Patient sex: M
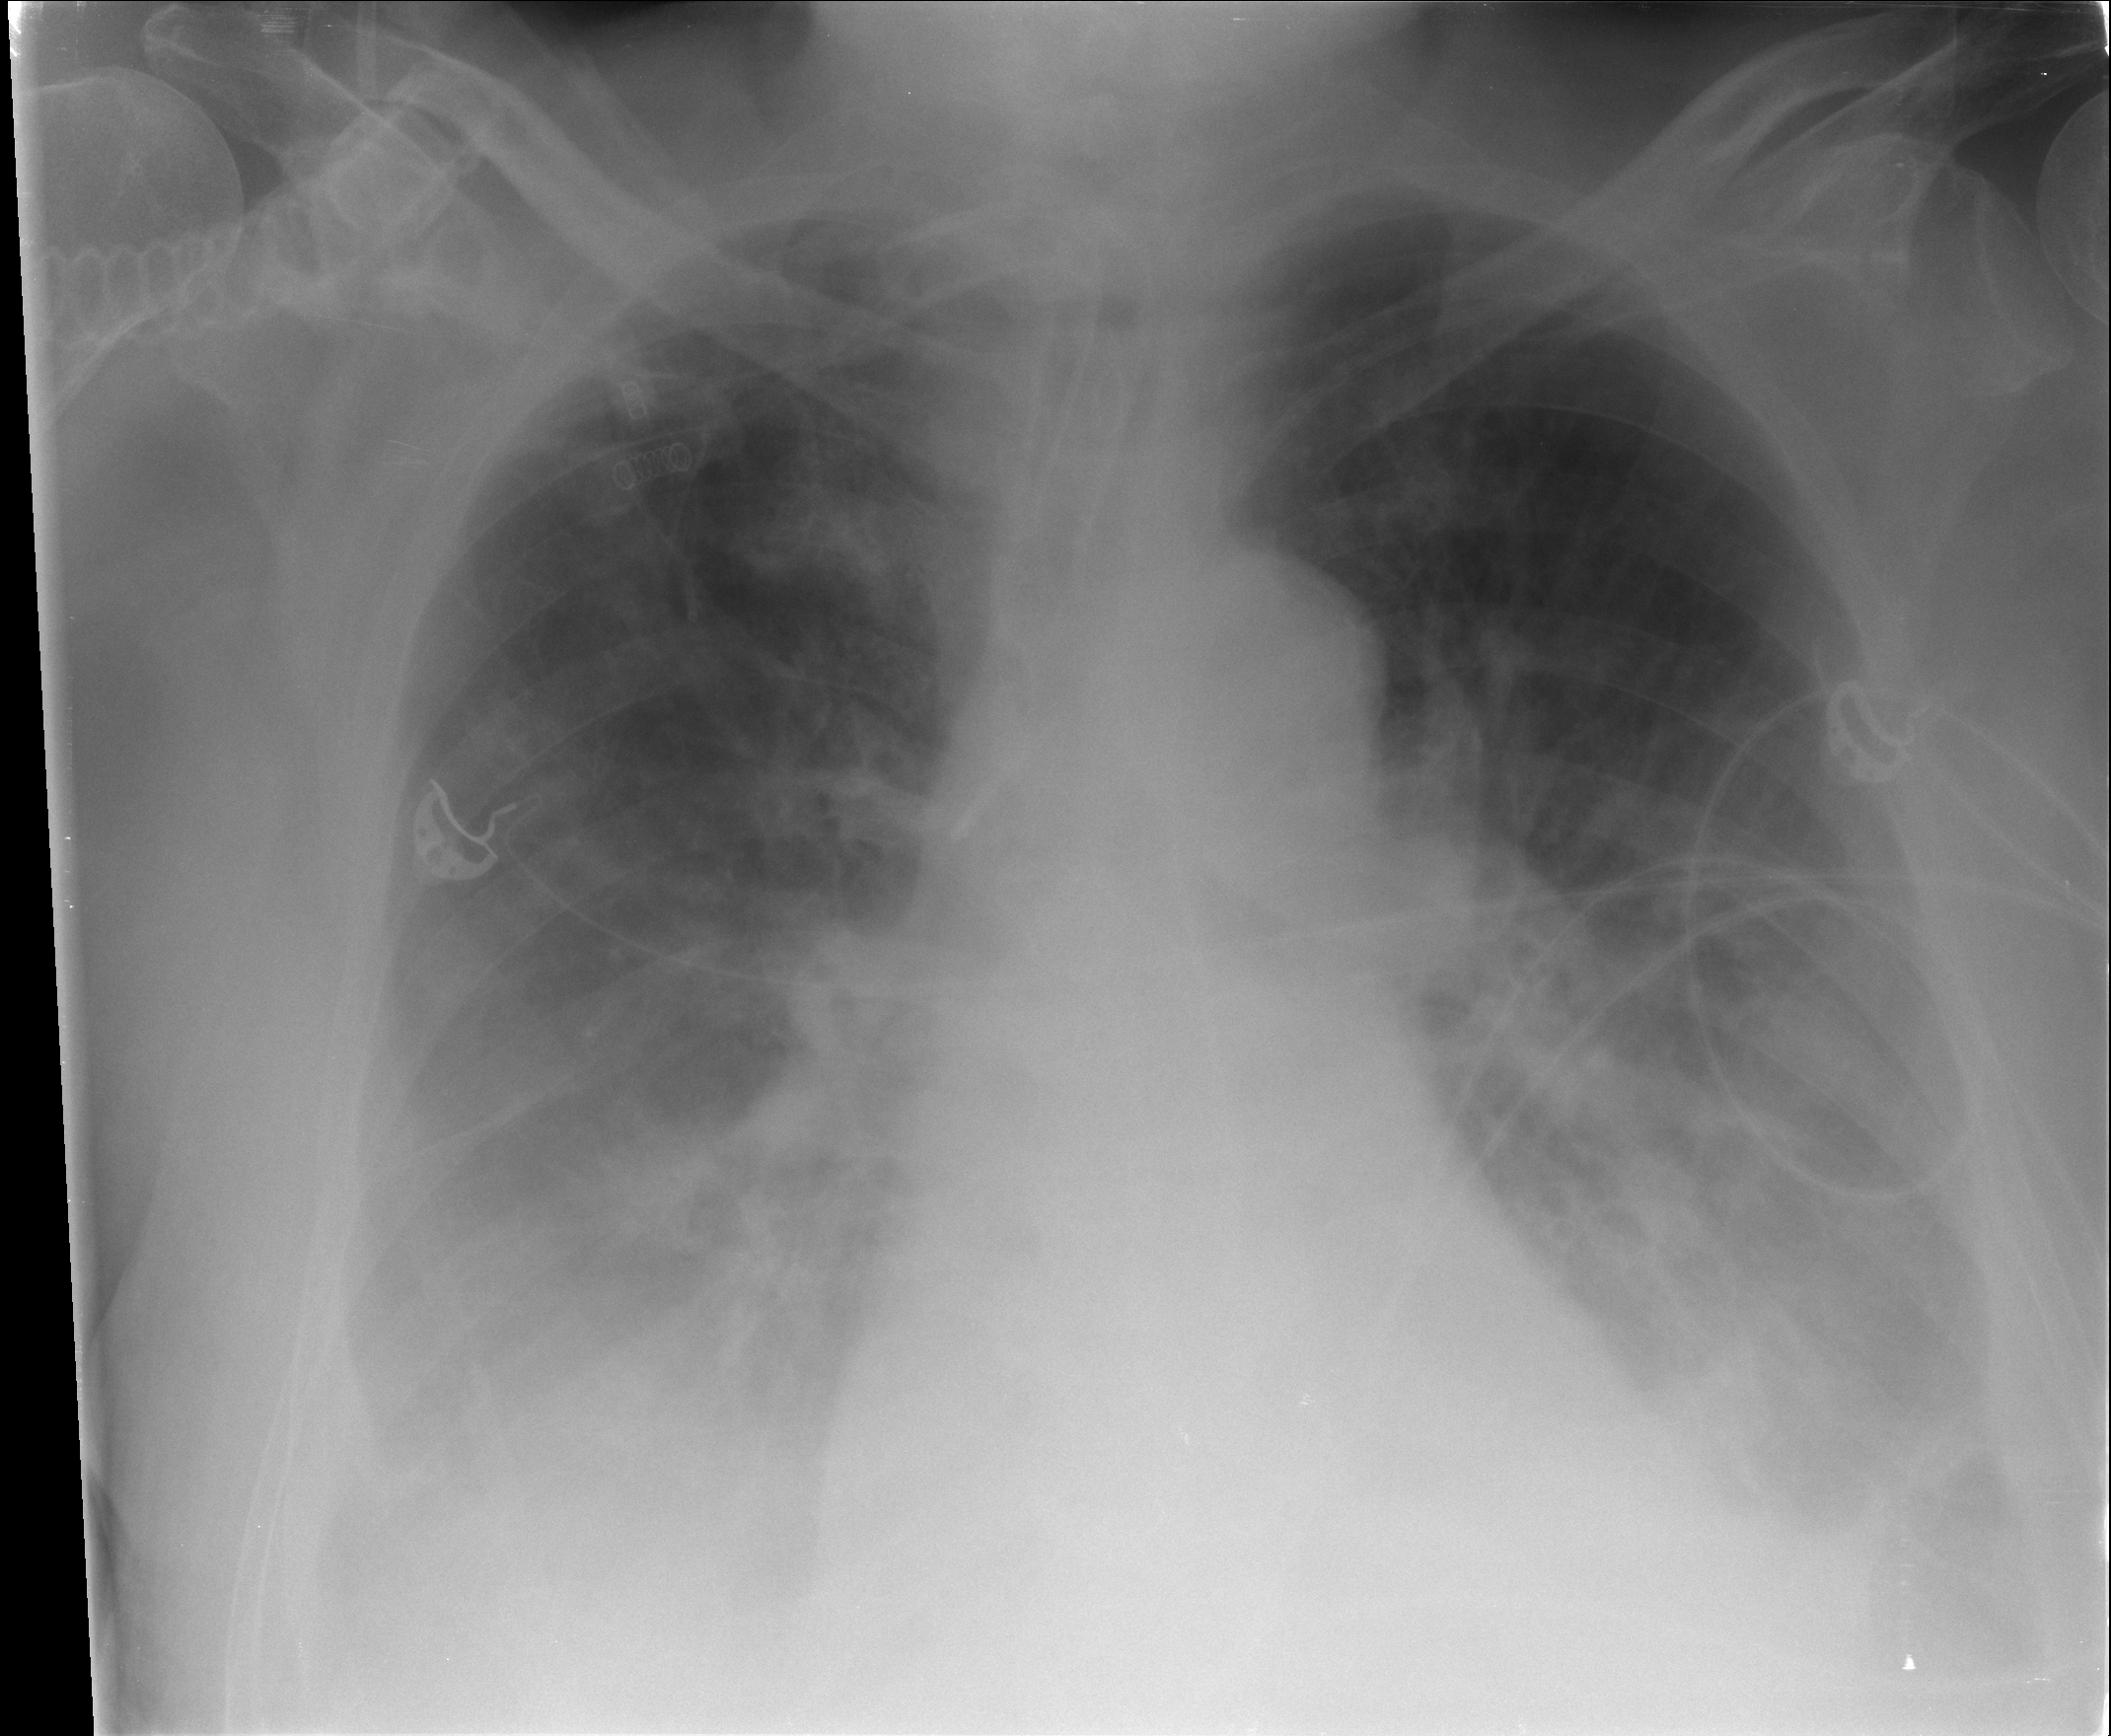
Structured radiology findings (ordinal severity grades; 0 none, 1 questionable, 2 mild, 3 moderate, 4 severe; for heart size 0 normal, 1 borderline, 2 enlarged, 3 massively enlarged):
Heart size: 1
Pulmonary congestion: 3
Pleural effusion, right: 3
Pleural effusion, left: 3
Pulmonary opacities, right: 3
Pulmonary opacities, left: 3
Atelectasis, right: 3
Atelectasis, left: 3